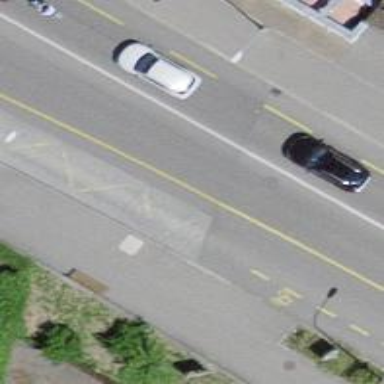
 there is sidewalk. The road also features lane for cycling on both sides and lane designated for buses on the right side."